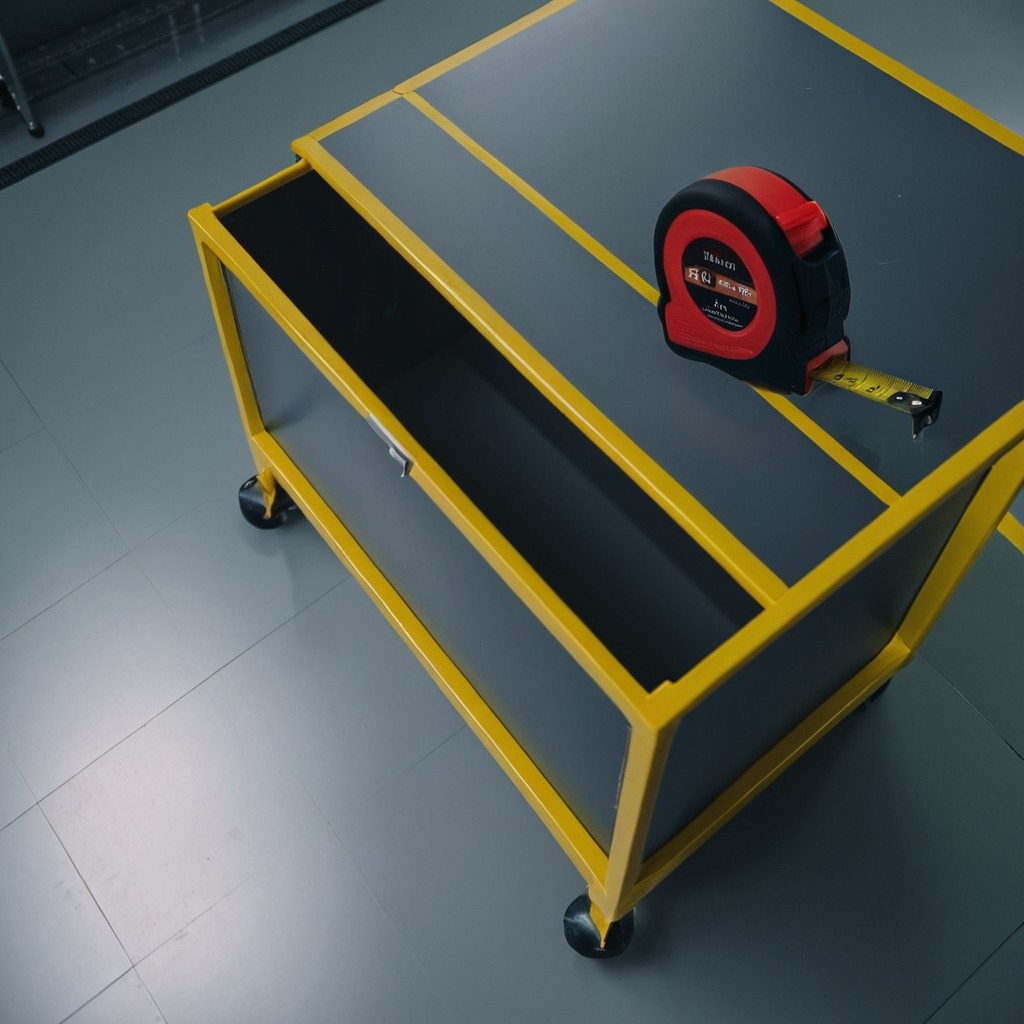
A measuring tape is lying on a toolbox surface in an airplane hangar workshop.